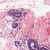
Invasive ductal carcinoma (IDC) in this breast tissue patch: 0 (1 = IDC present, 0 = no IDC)